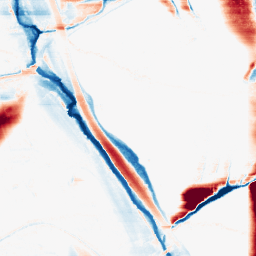
Category: morphological
Decomposition family: morphological_rect
Decomposition parameters: operation: average
width: 50
height: 5
Upsampling method: cubic_catmull_rom
Upsampling parameters: scale: 2
Upsampling scale: 2